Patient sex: M
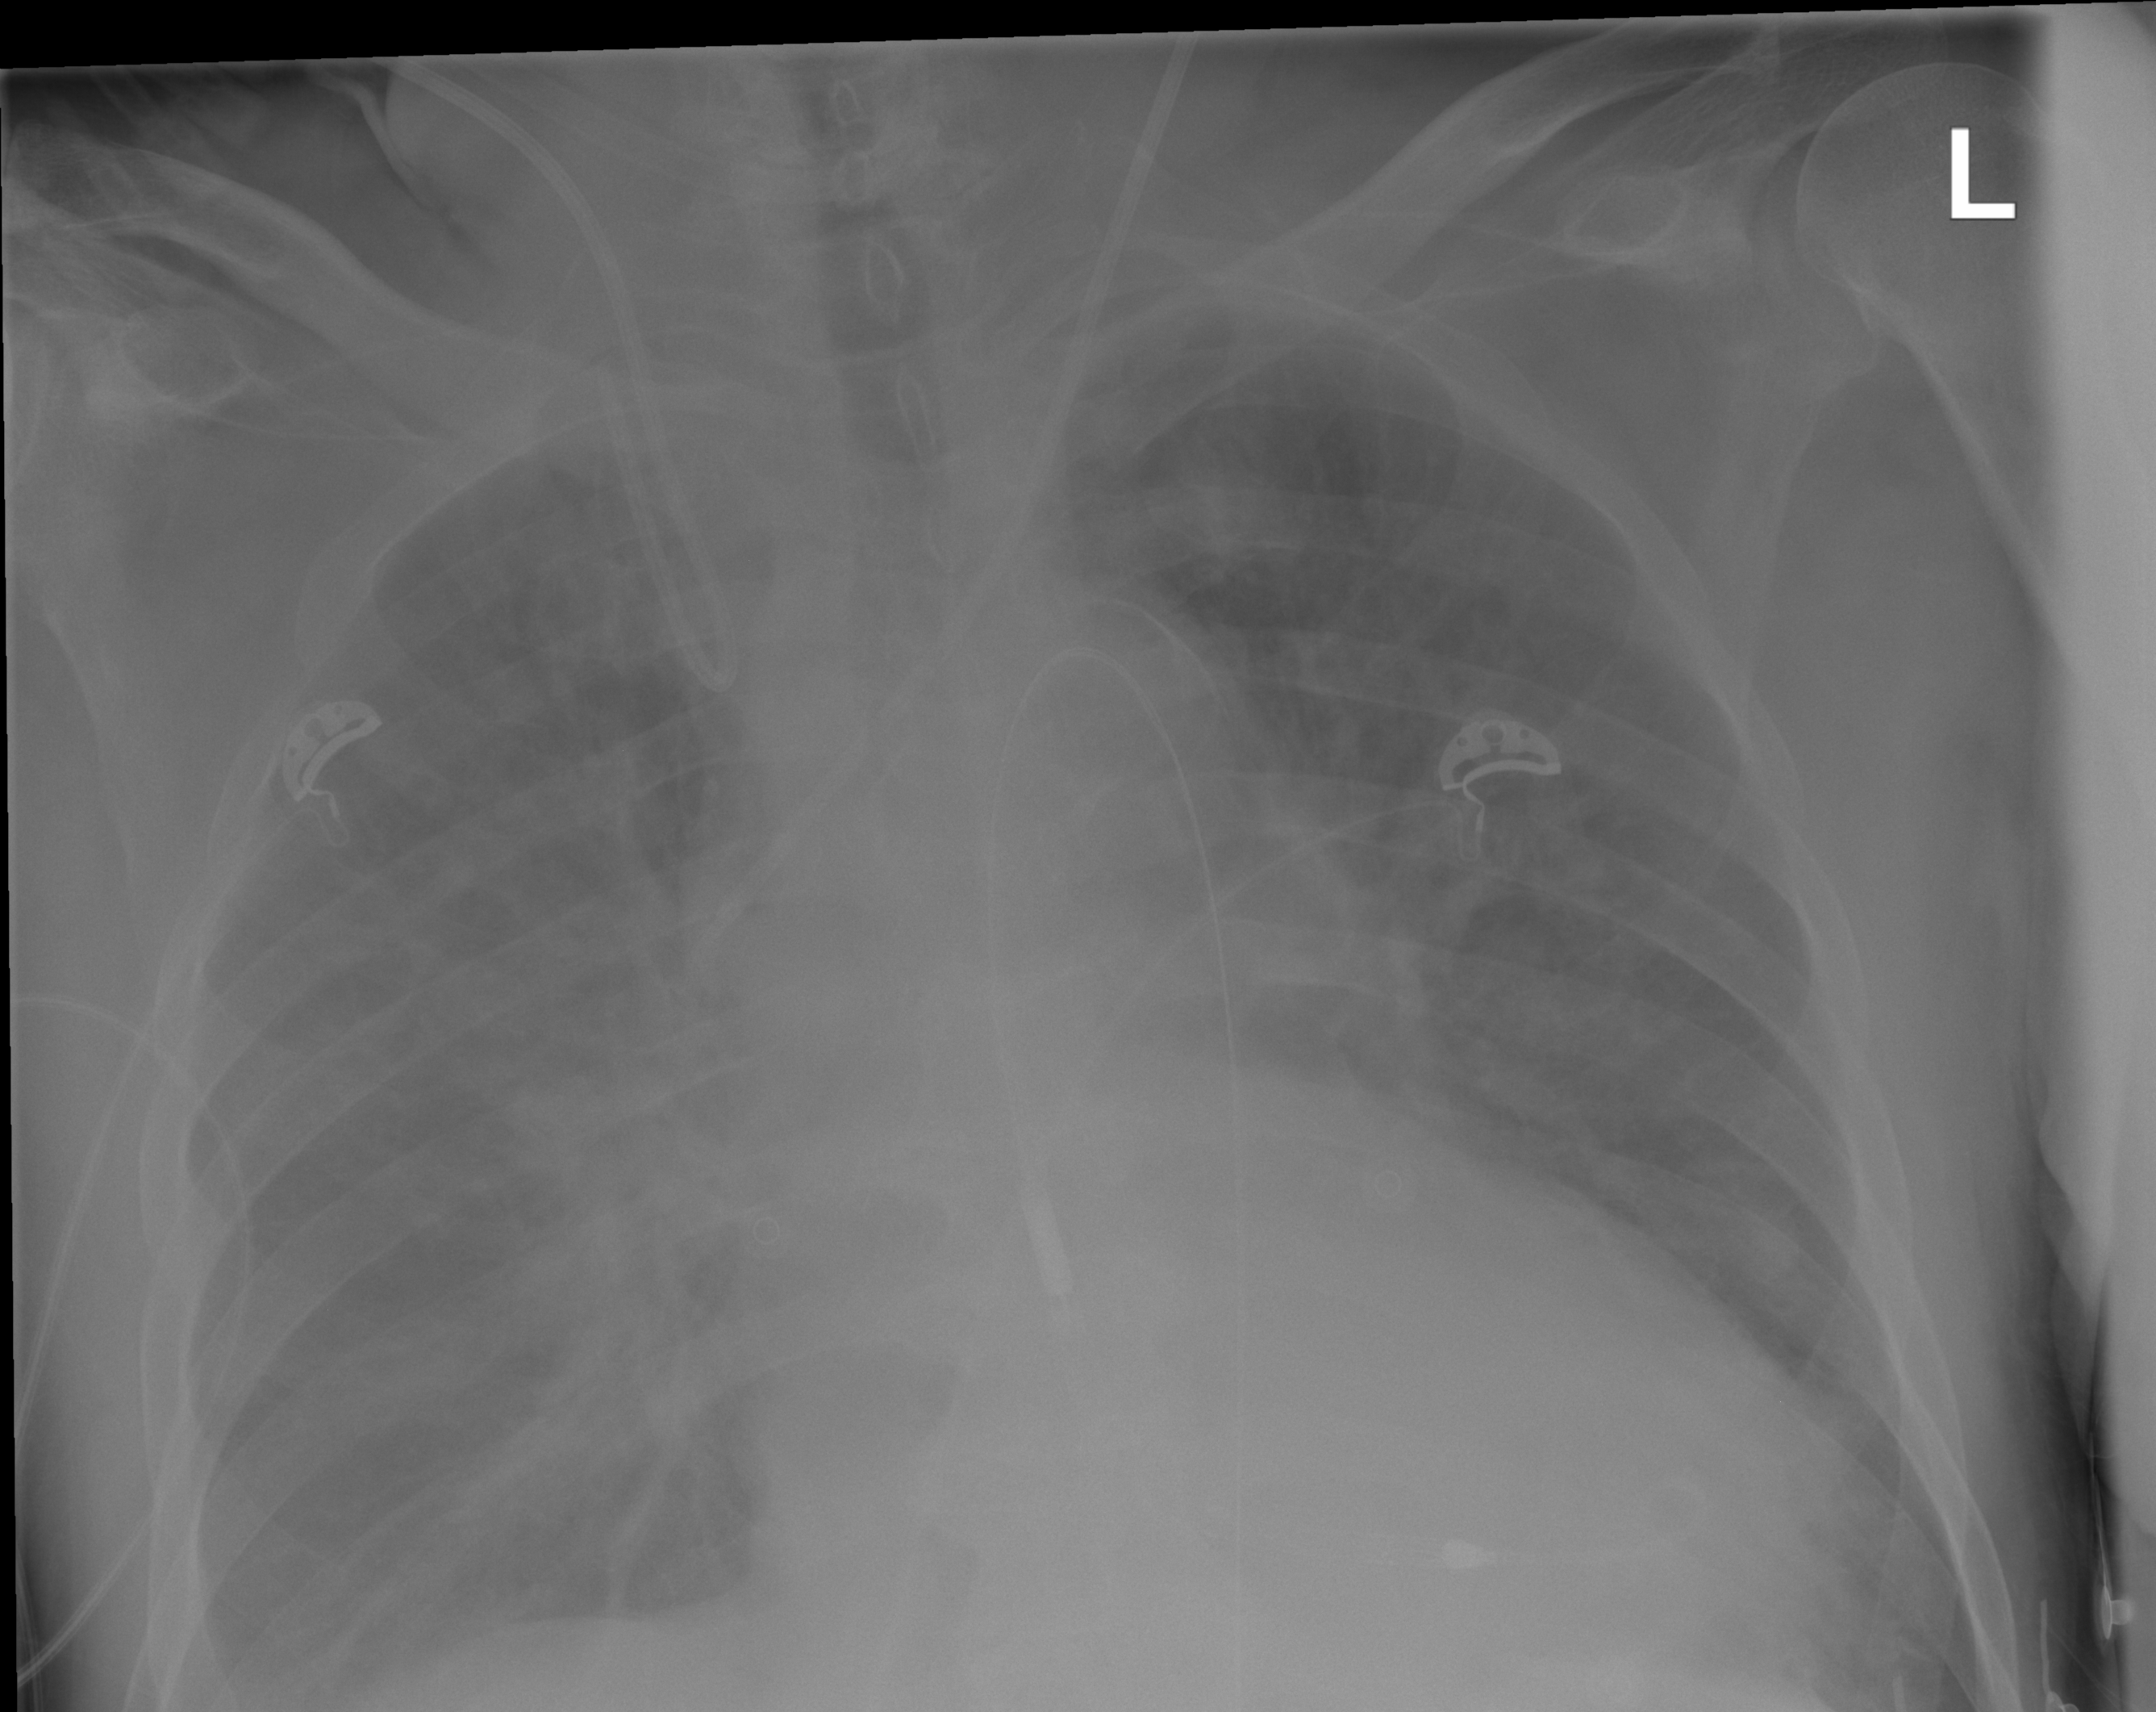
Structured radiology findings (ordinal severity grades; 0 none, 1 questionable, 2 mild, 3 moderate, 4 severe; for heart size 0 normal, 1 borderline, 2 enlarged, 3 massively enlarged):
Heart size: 2
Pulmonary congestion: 2
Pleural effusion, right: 0
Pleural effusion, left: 0
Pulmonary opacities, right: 0
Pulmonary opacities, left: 0
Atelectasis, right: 2
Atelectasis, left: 0